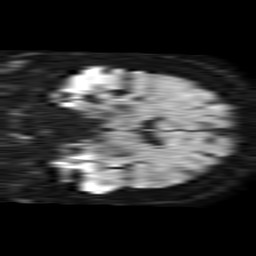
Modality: TRACE
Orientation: coronal
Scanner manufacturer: philips
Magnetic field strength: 1.5 T
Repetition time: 4.6 s
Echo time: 0.08517 s